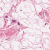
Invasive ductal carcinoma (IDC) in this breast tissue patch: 0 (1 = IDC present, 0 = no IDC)